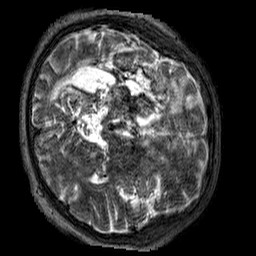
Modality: T2w
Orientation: axial
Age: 56
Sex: male
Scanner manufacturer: siemens
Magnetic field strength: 3 T
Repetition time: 3.2 s
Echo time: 0.567 s